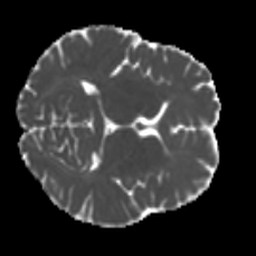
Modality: MD
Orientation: axial
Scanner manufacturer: siemens
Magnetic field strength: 3 T
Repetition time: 4 s
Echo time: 0.0594 s